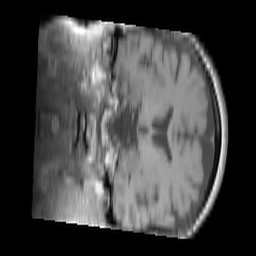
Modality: T1w
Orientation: coronal
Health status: ill
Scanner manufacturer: siemens
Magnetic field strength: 3 T
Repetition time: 0.44 s
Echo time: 0.00266 s